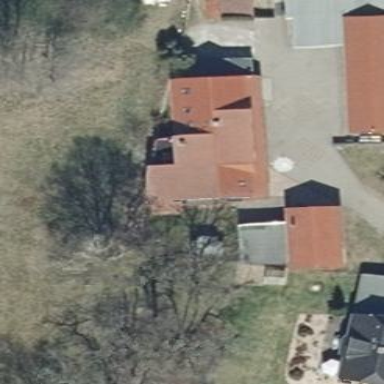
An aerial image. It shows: Gabled house with red roof. The roof is oriented along the house.